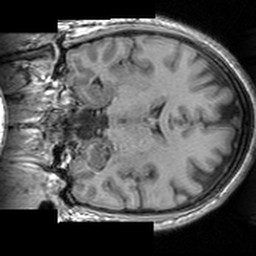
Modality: T1w
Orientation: coronal
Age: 28
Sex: male
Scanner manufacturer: siemens
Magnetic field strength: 3 T
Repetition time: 1.63 s
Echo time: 0.00311 s